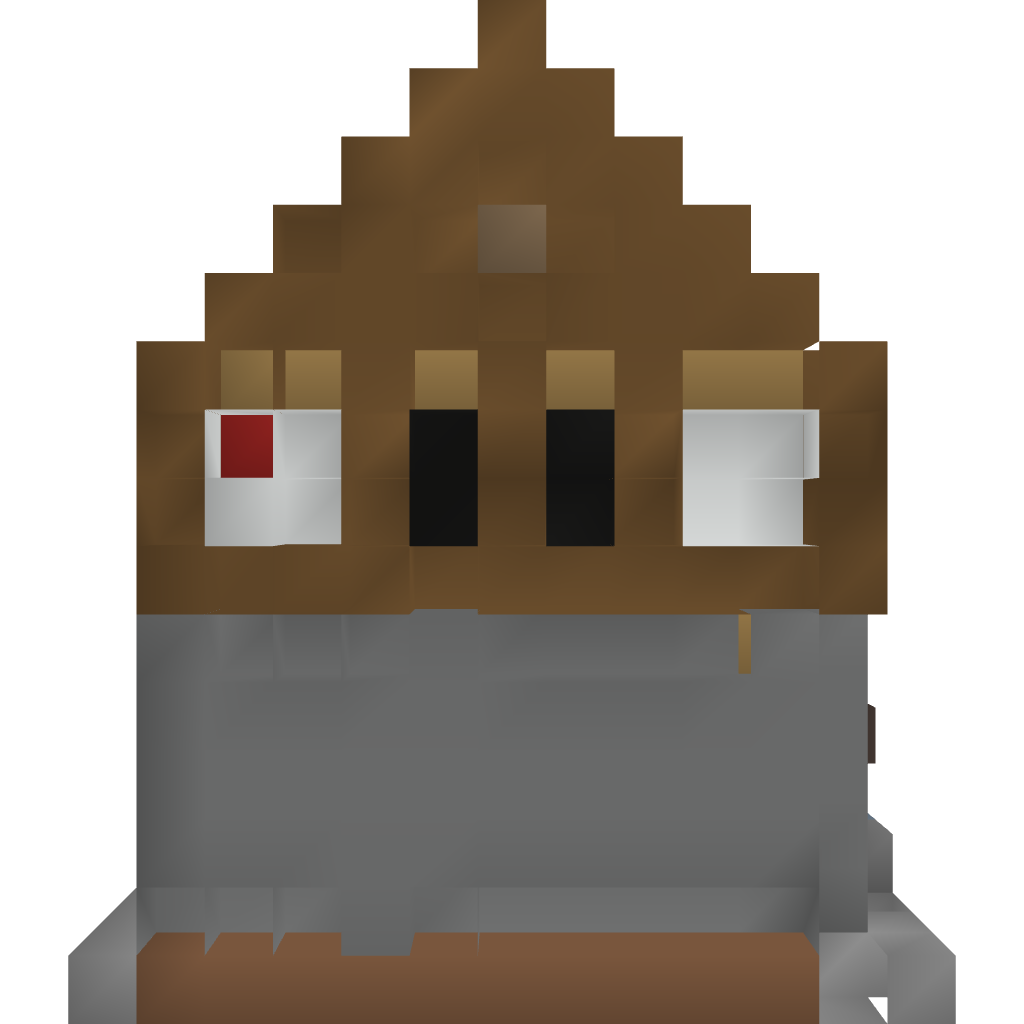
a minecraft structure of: Medieval Style House II